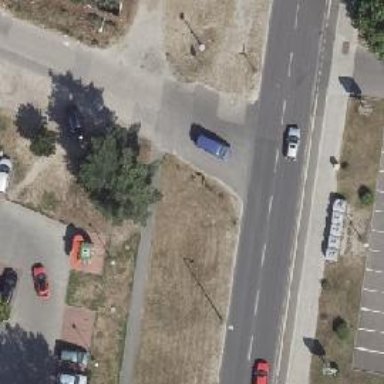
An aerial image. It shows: Road with "give way" sign.